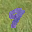
Label: 9